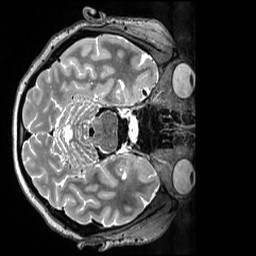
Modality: T2w
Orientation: axial
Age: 28
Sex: female
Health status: healthy
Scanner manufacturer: siemens
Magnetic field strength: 3 T
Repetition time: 3.2 s
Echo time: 0.563 s